Interaction volume radius: 5 \u00c5
Interaction volume height: 25 \u00c5
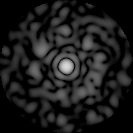
Disorder parameter: 0.8765